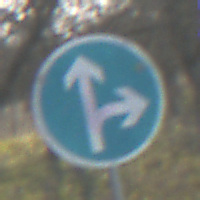
Verkehrszeichen: VorgeschriebeneFahrtrichtungGeradeausOderRechts
Umgebung: Outdoor, Nature
Tageszeit: MorningAfternoon
Wetter: Clear
Licht: Natural
Jahreszeit: NotSpecified
Kontrast: HighContrast